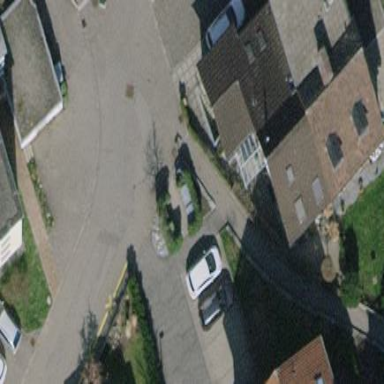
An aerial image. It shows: Shed building.